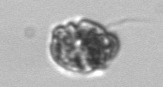
Label: Proterythropsis